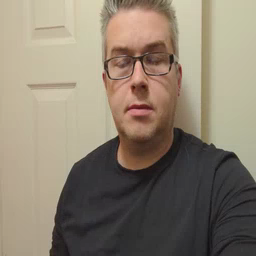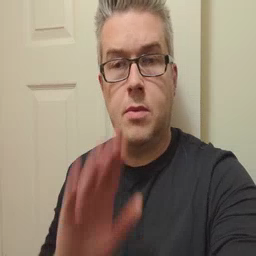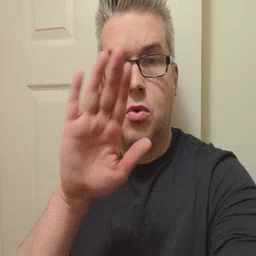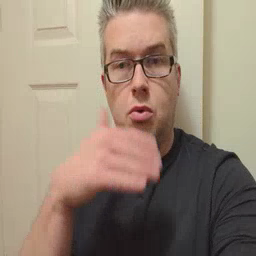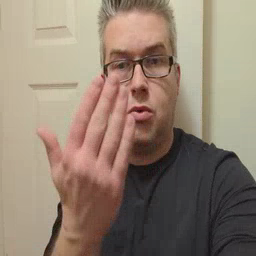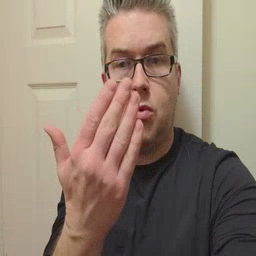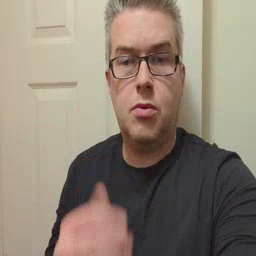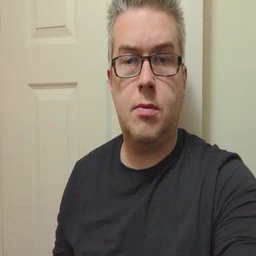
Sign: all